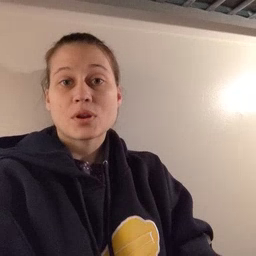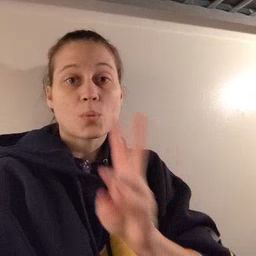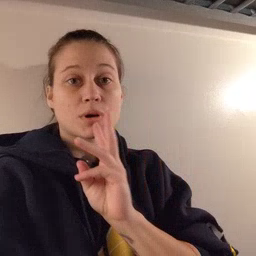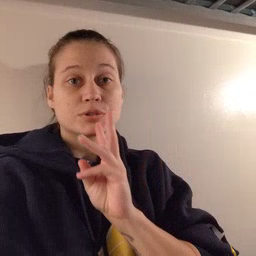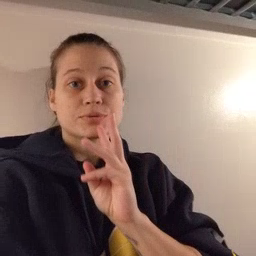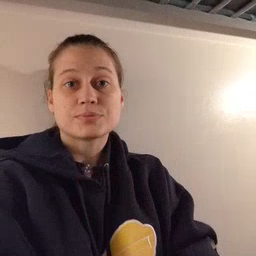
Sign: water